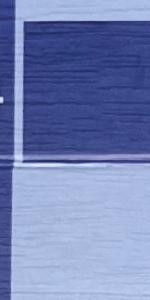
Label: Empty